Question: I have a UIPicker view containing 4 columns with the same array of 6 images in each column (colors). I have a button which, when pressed, will display the 4 images on the UIPickerView in separate views. Problem is, I can't seem to find a way to get the UIView from a UIPickerView.
Here is a picture of what the finished app will look like:

As you can see, the user will set the 4 columns to some colors and when they press the Guess button, it should display the 4 guesses in the space below (either in ImageViews or in a canvas).
Thanks in advance for any help you can offer :)
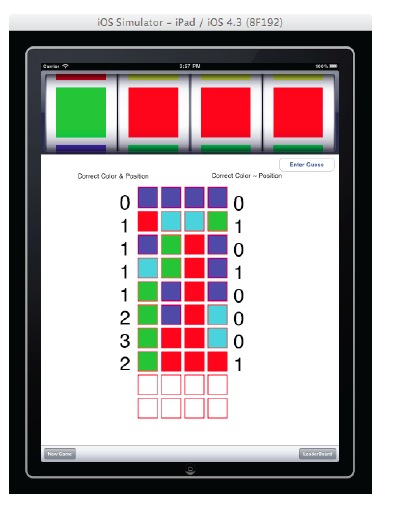
Answer: You can get the view for a particular view by calling 'viewForRow:forComponent:' method.
'''
UIView * selectedViewInFirstComponent = [pickerView viewForRow:[pickerView selectedRowInComponent:0] forComponent:0];
'''
and so on for the other components.
The problem here is that you can't add it to another view as subview as there can be only one superview for any view. You should rather get the color which you might be using as the data source.
'''
UIColor * colorForFirstComponent = [colors objectAtIndex:[pickerView selectedRowInComponent:0]];
// Now use this color to fill one of the views in the guess block.
'''